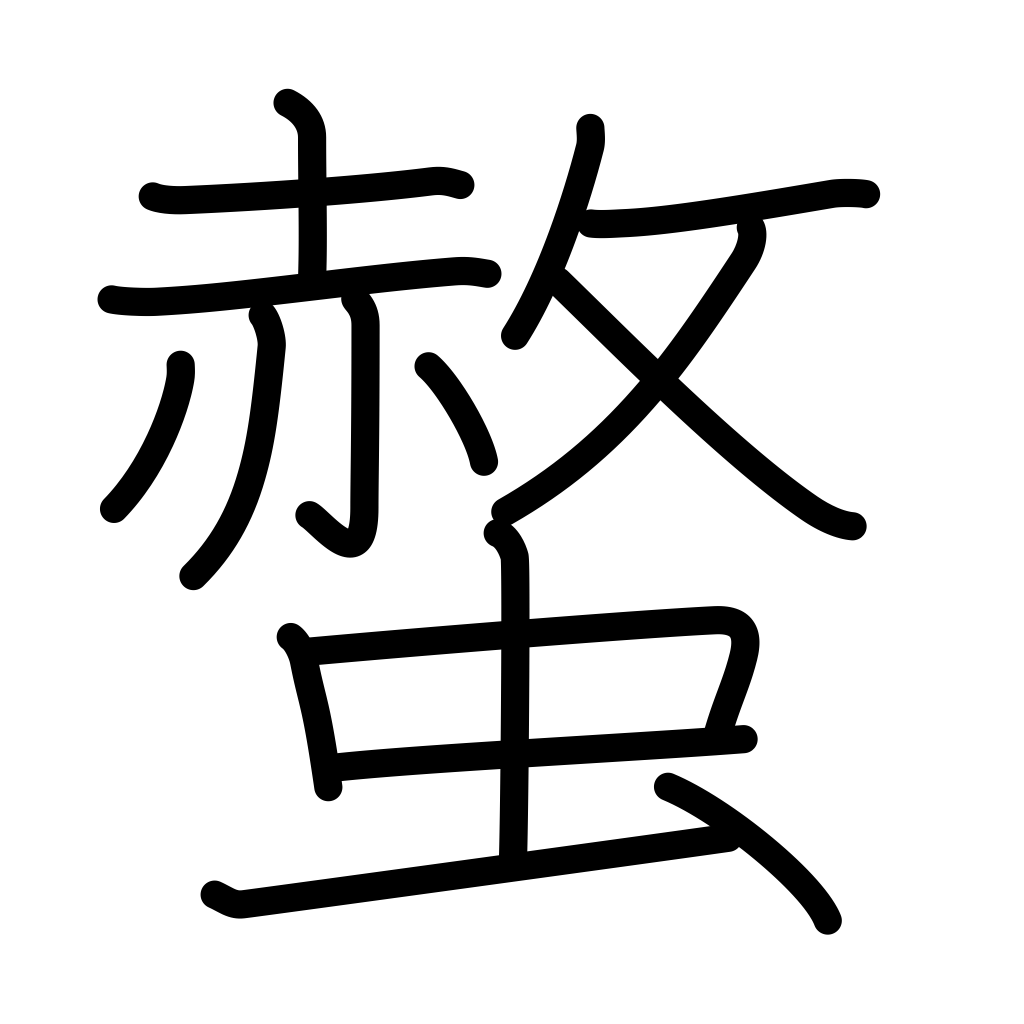
Meaning: bee sting